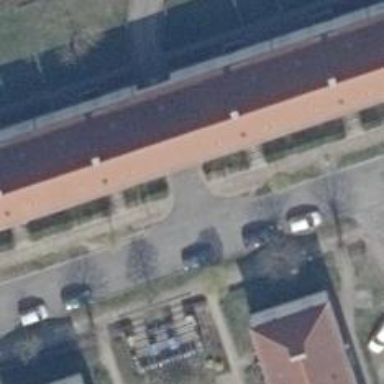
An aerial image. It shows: Road serving as parking aisle.